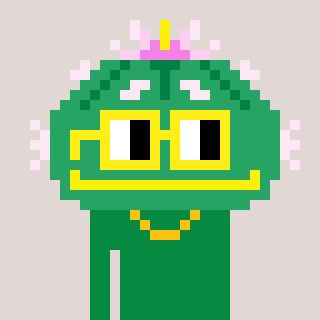
a pixel art character with square yellow glasses, a peyote-shaped head and a green-colored body on a warm background